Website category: university
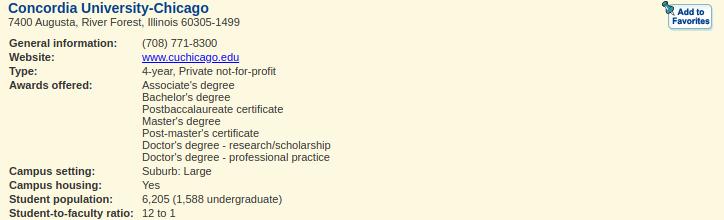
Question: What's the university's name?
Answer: Concordia University-Chicago

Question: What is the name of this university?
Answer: Concordia University-Chicago

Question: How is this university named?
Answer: Concordia University-Chicago

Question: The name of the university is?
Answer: Concordia University-Chicago

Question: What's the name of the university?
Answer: Concordia University-Chicago

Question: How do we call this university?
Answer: Concordia University-Chicago

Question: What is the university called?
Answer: Concordia University-Chicago

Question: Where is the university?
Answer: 7400 Augusta, River Forest, Illinois 60305-1499

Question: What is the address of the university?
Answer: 7400 Augusta, River Forest, Illinois 60305-1499

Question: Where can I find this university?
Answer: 7400 Augusta, River Forest, Illinois 60305-1499

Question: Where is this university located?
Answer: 7400 Augusta, River Forest, Illinois 60305-1499

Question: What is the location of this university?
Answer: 7400 Augusta, River Forest, Illinois 60305-1499

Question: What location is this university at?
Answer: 7400 Augusta, River Forest, Illinois 60305-1499

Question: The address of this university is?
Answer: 7400 Augusta, River Forest, Illinois 60305-1499

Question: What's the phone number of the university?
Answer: (708) 771-8300

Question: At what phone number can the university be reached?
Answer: (708) 771-8300

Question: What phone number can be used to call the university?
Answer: (708) 771-8300

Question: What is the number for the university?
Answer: (708) 771-8300

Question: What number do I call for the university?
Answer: (708) 771-8300

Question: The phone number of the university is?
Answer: (708) 771-8300

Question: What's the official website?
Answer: www.cuchicago.edu

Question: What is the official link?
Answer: www.cuchicago.edu

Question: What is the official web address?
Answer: www.cuchicago.edu

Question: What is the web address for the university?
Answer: www.cuchicago.edu

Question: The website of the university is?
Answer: www.cuchicago.edu

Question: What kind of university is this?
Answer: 4-year, Private not-for-profit

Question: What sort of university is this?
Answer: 4-year, Private not-for-profit

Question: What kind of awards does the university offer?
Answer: Associate's degree Bachelor's degree Postbaccalaureate certificate Master's degree Post-master's certificate Doctor's degree - research/scholarship Doctor's degree - professional practice

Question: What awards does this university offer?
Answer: Associate's degree Bachelor's degree Postbaccalaureate certificate Master's degree Post-master's certificate Doctor's degree - research/scholarship Doctor's degree - professional practice

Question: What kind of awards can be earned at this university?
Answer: Associate's degree Bachelor's degree Postbaccalaureate certificate Master's degree Post-master's certificate Doctor's degree - research/scholarship Doctor's degree - professional practice

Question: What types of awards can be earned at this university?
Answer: Associate's degree Bachelor's degree Postbaccalaureate certificate Master's degree Post-master's certificate Doctor's degree - research/scholarship Doctor's degree - professional practice

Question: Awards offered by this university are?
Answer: Associate's degree Bachelor's degree Postbaccalaureate certificate Master's degree Post-master's certificate Doctor's degree - research/scholarship Doctor's degree - professional practice

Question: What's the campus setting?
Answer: Suburb: Large

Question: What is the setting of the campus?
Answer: Suburb: Large

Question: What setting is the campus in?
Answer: Suburb: Large

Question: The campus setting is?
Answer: Suburb: Large

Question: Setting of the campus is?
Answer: Suburb: Large

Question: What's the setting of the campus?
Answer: Suburb: Large

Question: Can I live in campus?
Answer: Yes

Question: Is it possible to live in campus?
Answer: Yes

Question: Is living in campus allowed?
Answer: Yes

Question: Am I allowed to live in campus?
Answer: Yes

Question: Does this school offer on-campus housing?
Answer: Yes

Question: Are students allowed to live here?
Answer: Yes

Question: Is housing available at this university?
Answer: Yes

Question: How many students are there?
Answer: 6,205 (1,588 undergraduate)

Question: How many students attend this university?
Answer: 6,205 (1,588 undergraduate)

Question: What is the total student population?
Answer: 6,205 (1,588 undergraduate)

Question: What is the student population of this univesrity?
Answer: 6,205 (1,588 undergraduate)

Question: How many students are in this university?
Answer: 6,205 (1,588 undergraduate)

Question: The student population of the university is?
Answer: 6,205 (1,588 undergraduate)

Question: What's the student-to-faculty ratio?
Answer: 12 to 1

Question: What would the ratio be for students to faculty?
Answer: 12 to 1

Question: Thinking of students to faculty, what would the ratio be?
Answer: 12 to 1

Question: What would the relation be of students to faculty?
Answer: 12 to 1

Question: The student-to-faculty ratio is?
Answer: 12 to 1

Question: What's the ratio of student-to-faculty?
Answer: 12 to 1

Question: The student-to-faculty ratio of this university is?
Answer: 12 to 1